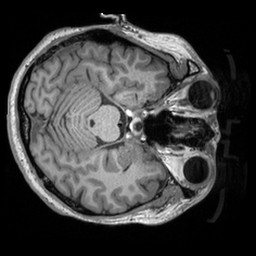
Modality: T1w
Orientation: axial
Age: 22
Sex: male
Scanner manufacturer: siemens
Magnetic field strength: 3 T
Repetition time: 2.53 s
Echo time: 0.00298 s